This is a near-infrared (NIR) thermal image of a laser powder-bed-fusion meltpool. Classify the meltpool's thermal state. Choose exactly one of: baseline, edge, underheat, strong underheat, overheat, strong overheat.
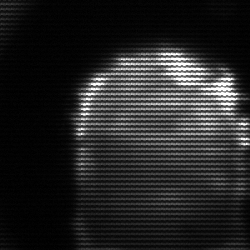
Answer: baseline